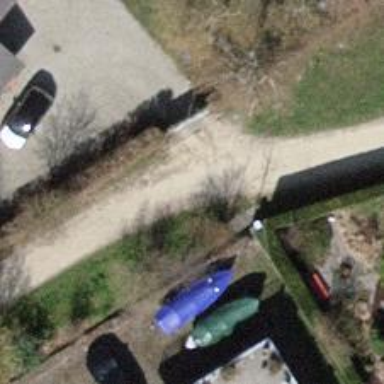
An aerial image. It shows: Compacted footway.